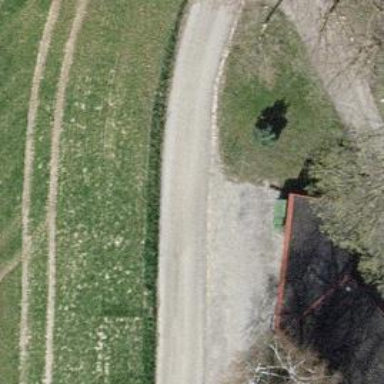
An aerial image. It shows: Unclassified road with asphalt surface.